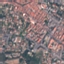
Land use / land cover class: Residential